Field crop: maize
Growth stage: 2
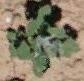
Species: chenopodium